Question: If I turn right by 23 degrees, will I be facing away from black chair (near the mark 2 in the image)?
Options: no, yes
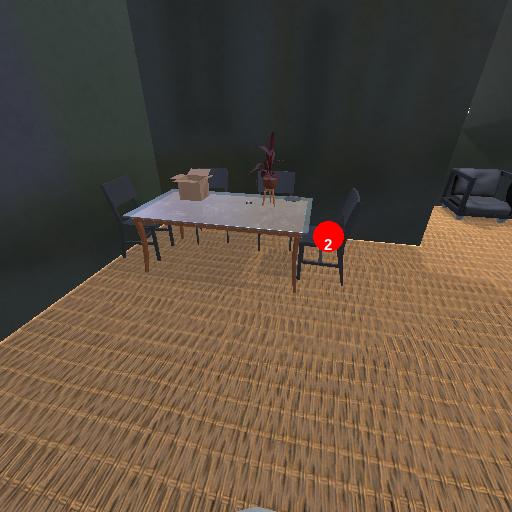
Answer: no